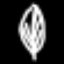
Label: leaf